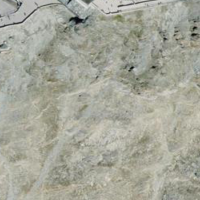
EUNIS habitat code: 48
Species observed at this site:
Marmota marmota
Achillea nana
Montifringilla nivalis
Capra ibex
Pyrrhocorax graculus
Prunella collaris
Lagopus muta